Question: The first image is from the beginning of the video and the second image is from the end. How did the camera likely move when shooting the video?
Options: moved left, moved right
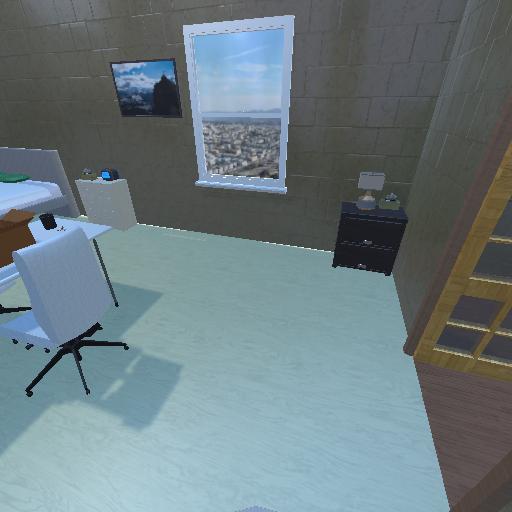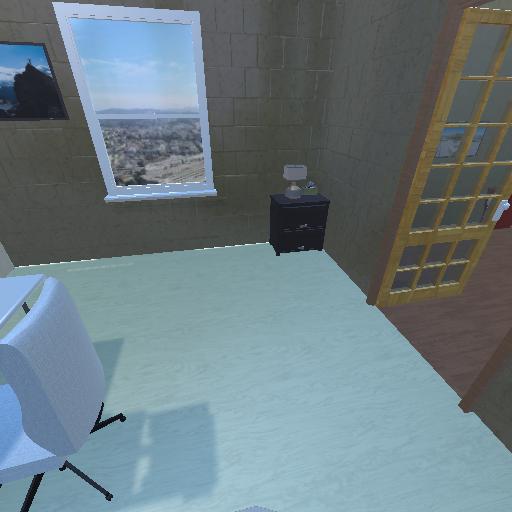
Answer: moved left